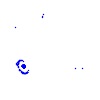
Particle: pion